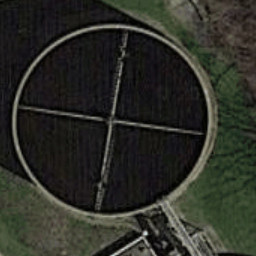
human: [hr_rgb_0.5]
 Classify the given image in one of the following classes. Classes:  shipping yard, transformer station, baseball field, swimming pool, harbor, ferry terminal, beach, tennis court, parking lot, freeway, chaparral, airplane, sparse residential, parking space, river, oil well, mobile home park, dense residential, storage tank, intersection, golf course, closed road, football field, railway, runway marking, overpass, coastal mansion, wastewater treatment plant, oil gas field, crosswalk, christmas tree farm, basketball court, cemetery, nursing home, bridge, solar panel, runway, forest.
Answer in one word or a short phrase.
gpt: wastewater treatment plant